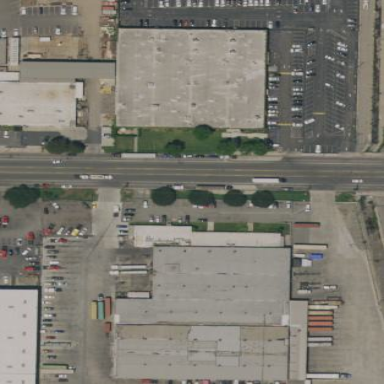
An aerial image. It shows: Industrial building.